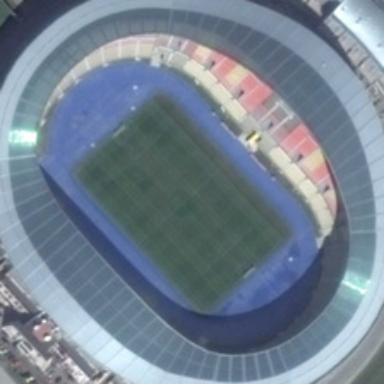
There are lots of spectators in the stadium .